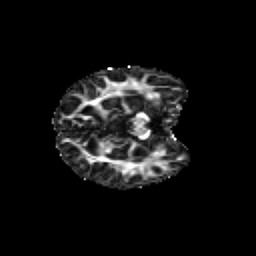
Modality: FA
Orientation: axial
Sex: female
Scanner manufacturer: siemens
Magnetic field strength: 3 T
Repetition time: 5 s
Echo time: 0.071 s